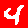
Digit: 4